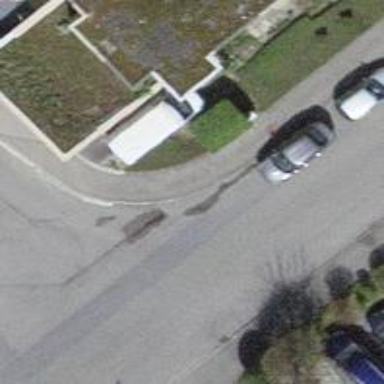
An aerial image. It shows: Sidewalk along the footway.